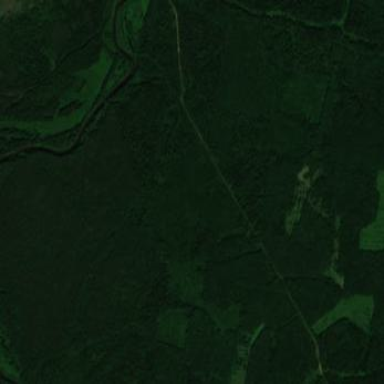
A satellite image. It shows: Beautiful woodland area.